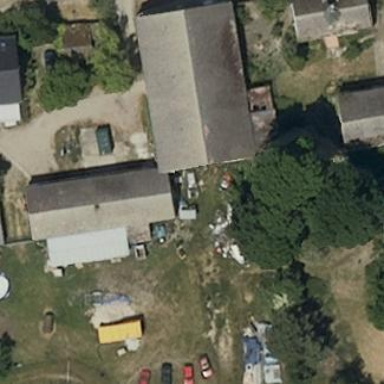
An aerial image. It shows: Flat grey-roofed barn.